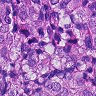
Metastatic tissue present: yes